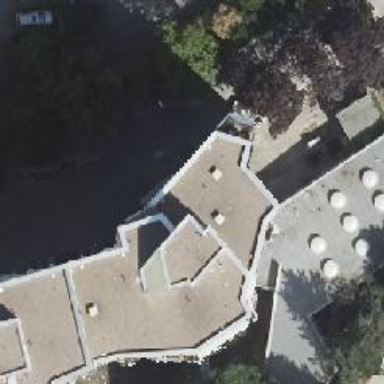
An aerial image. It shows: Flat-roofed residential building with white facade.